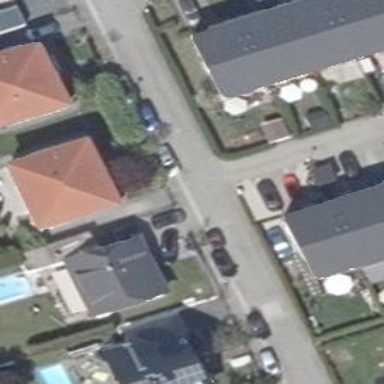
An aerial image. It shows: Living street.